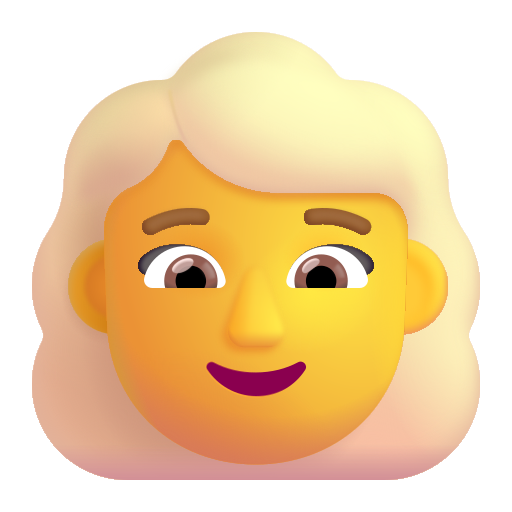
woman blonde hair color default